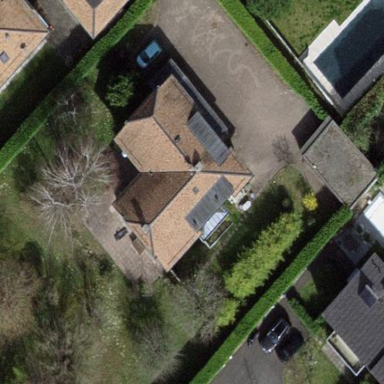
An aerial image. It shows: Garden enclosed by fence.